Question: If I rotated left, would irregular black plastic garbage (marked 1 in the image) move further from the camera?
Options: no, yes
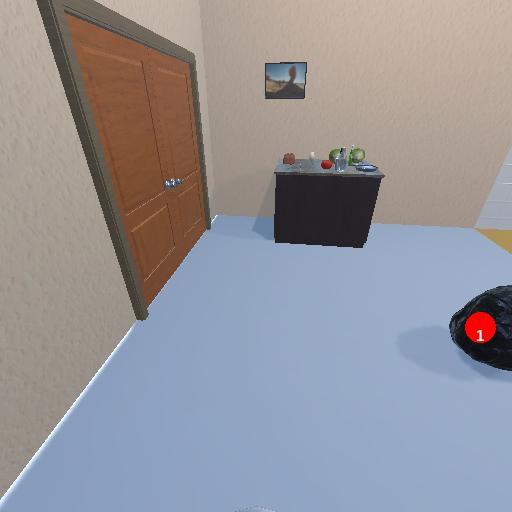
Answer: no